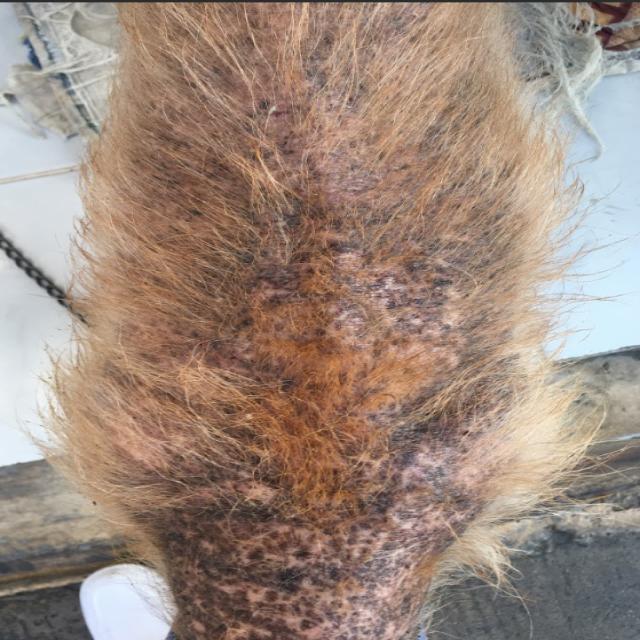
Canine demodicosis (Demodex mange) — caused by Demodex canis mites. Presents with alopecia, follicular papules, pustules, and comedones. Often localized on face and forelimbs.